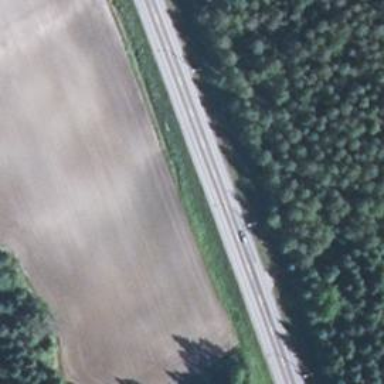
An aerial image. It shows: Trunk highway.